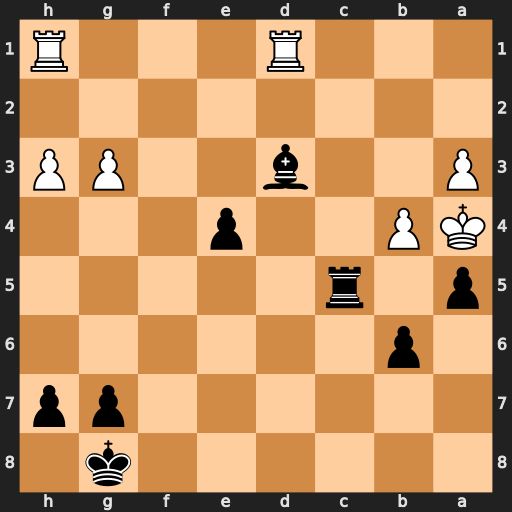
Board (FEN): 6k1/6pp/1p6/p1r5/KP2p3/P2b2PP/8/3R3R
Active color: b
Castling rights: -
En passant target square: -
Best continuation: Bc2#